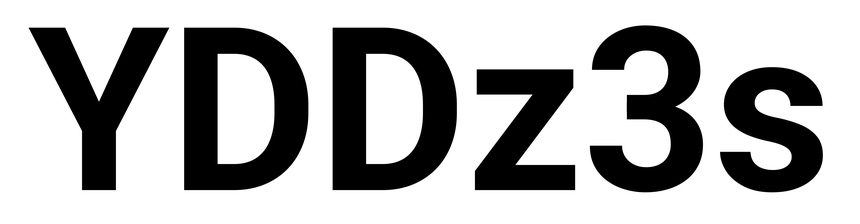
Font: Roboto_Bold